Question: I met this interesting question :
If I have an event and 2 long calculated function subscribed to this event :
It seems its work synchronously : ( )
'''
public class A
{
public event Action f;
public void Start()
{
f();
}
}
void Main()
{
A a = new A();
a.f += Work1;
a.f += Work2;
a.Start();
}
public void Work1()
{
"w1 started".Dump();
decimal k = 0;
for(decimal i = 0; i < (99999999); i++)
{
k++;
}
"w1 ended".Dump();
}
public void Work2()
{
"w2 started".Dump();
decimal k = 0;
for(decimal i = 0; i < 99999999; i++)
{
k++;
}
"w2 ended".Dump();
}
'''

Question :
IMHO , it has an invocation list and is the reason why it run synchronously.
How can I make it run 'A-synchronously' ?
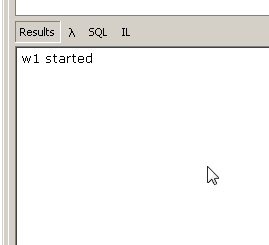
Answer: The event itself will always run it subscribers one after another.
But you can always e.g. wrap your method with a <URL>
'''
void Main()
{
A a = new A();
a.f += () => Task.Factory.StartNew(Work1);
a.f += () => Task.Factory.StartNew(Work2);
a.Start();
}
'''
or use some other kind of multithreading.